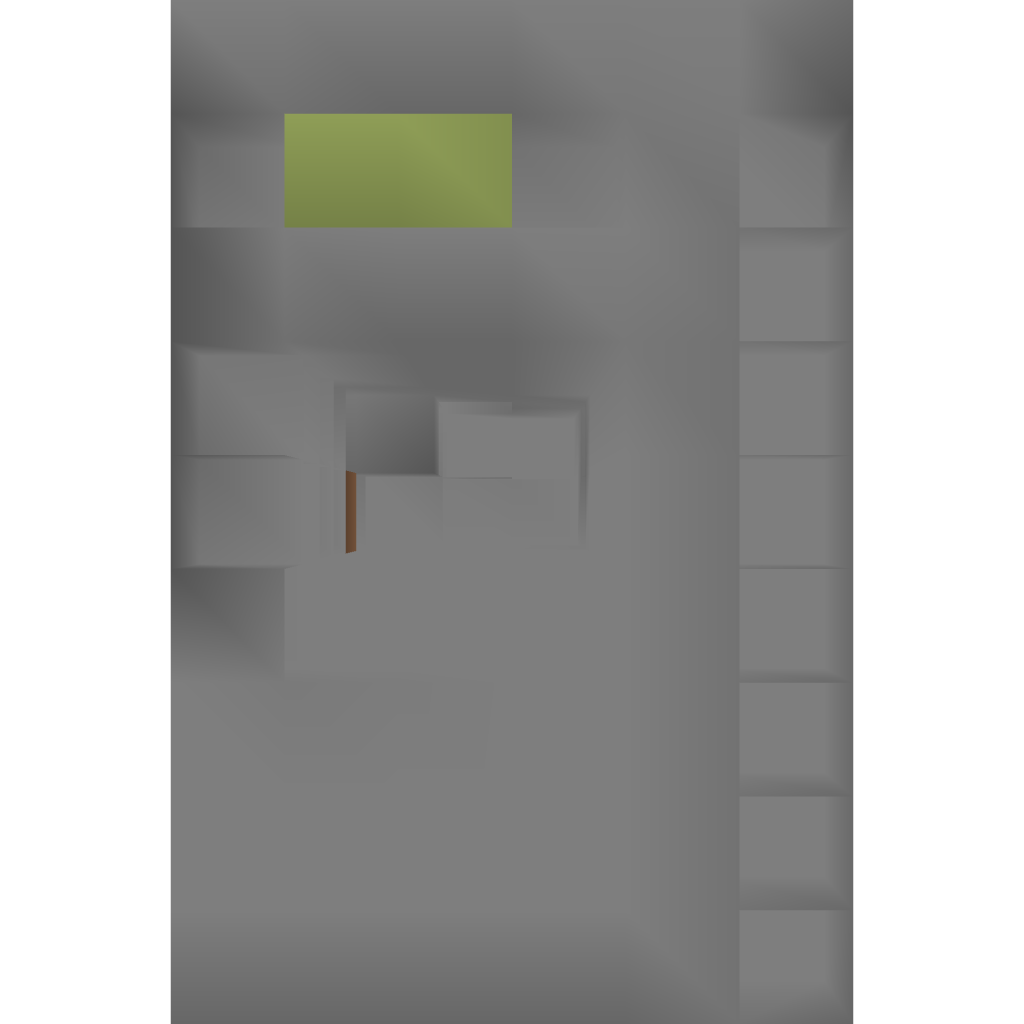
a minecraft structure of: Tunnel Trap